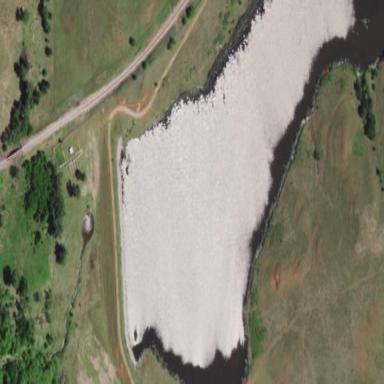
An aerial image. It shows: Reservoir of natural water.